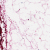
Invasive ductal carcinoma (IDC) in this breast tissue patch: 0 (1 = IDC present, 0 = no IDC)